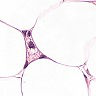
Metastatic tissue present: yes